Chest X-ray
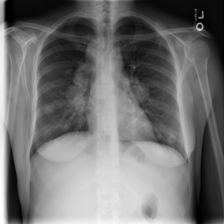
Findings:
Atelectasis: negative
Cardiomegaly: negative
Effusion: negative
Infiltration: negative
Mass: positive
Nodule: negative
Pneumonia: negative
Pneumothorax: negative
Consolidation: negative
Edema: negative
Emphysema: negative
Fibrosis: negative
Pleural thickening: negative
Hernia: negative